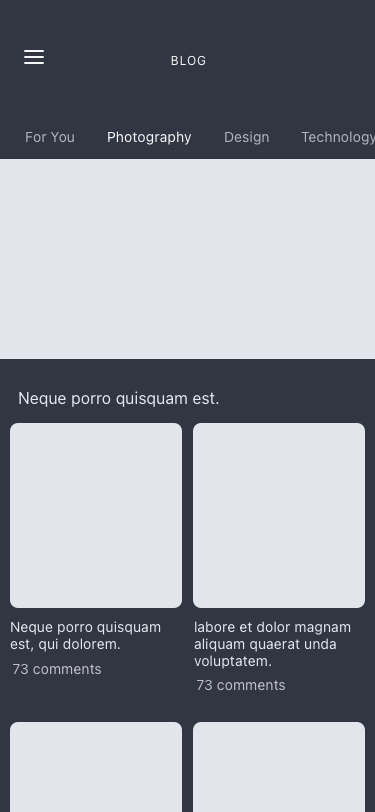
Text in this UI design:
labore et dolor magnam aliquam quaerat unda voluptatem.
73 comments
Neque porro quisquam est, qui dolorem.
73 comments
Neque porro quisquam est.
For You
Photography
Design
Technology
BLOG